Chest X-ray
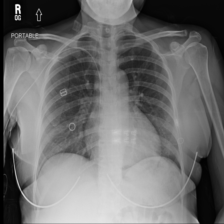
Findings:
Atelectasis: negative
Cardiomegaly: negative
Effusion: negative
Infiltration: negative
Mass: negative
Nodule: negative
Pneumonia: negative
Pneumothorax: negative
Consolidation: negative
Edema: negative
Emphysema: negative
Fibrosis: negative
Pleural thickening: negative
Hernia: negative